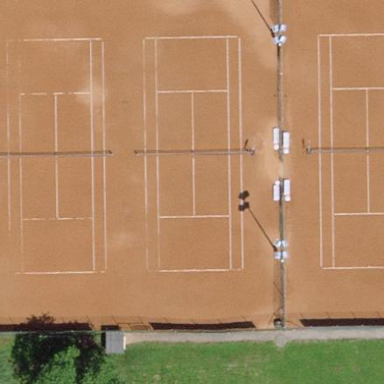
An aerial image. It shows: Tennis court with sandy surface located in pitch designated for leisure land.